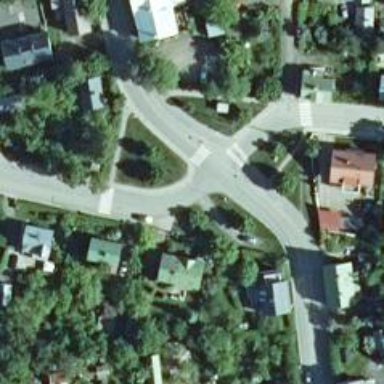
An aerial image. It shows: Unmarked crossing on the road.